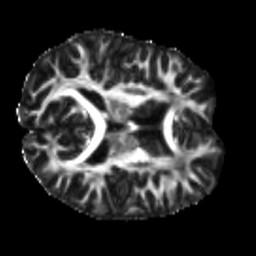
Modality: FA
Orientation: axial
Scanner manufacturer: siemens
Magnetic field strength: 3 T
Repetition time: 4 s
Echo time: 0.0594 s